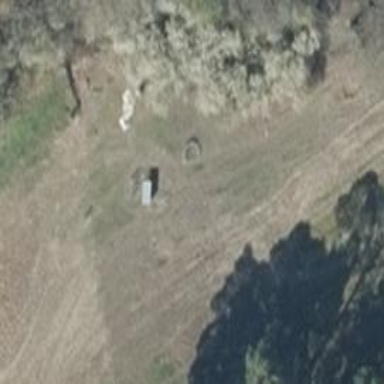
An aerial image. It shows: Hunting stand.